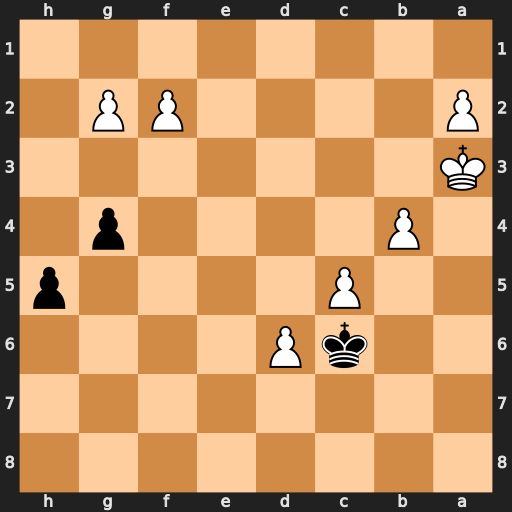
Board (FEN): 8/8/2kP4/2P4p/1P4p1/K7/P4PP1/8
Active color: b
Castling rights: -
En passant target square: -
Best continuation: h4 b5+ Kd7 b6 Kc6 Kb4 h3 d7 Kxd7 b7 Kc7